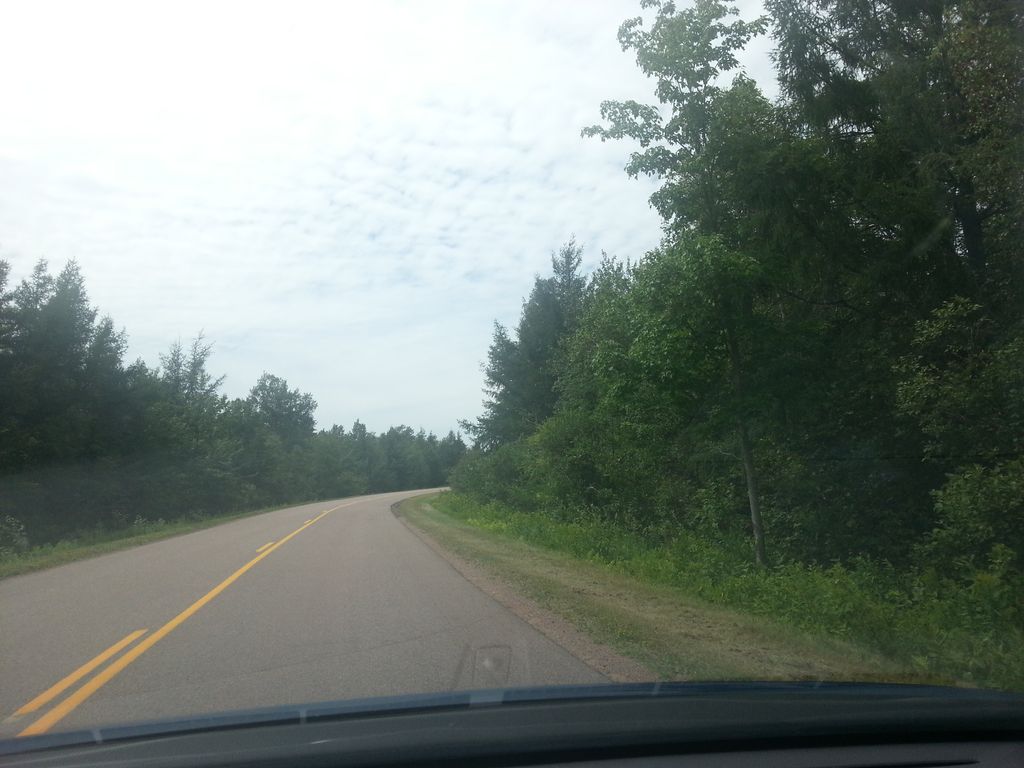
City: charlottetown